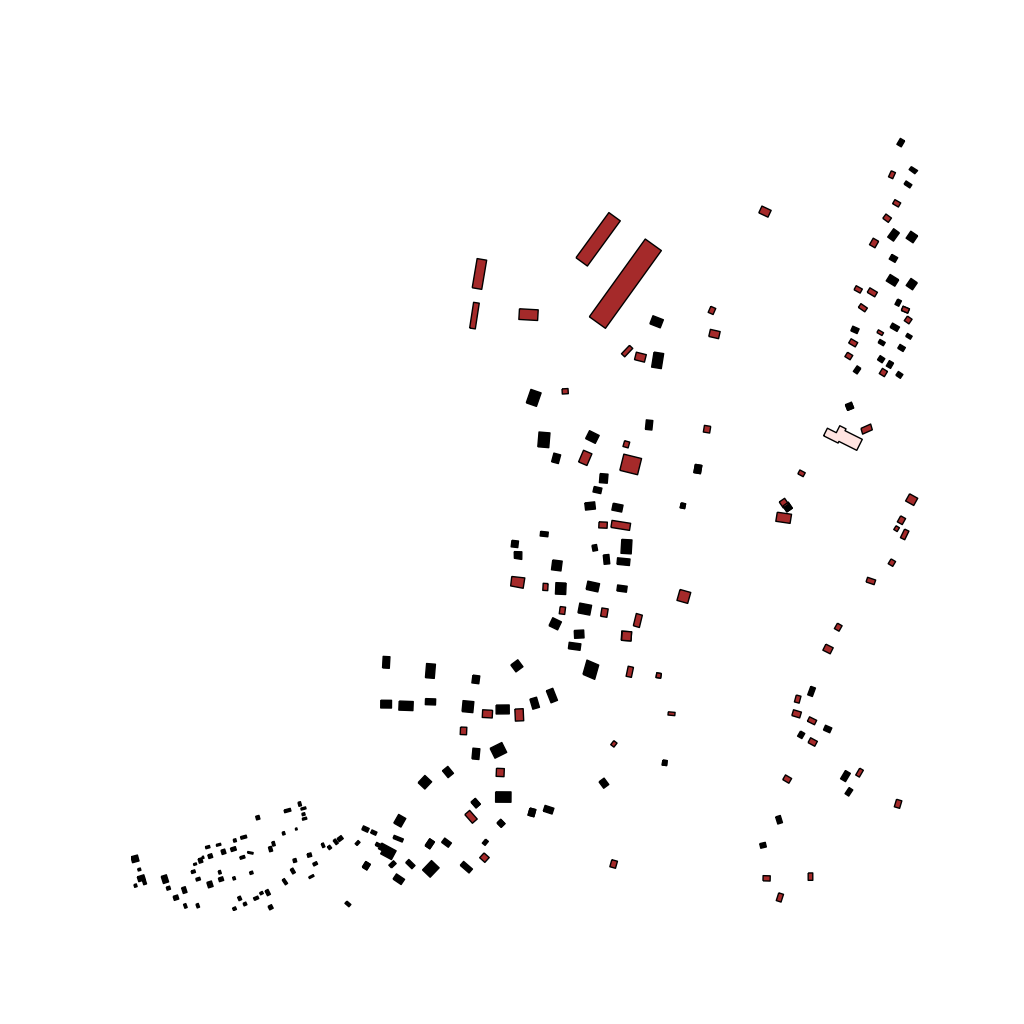
Tags: overhead vector_map, agriculture, industrial, recreation, residential, special, individual_rise, low_rise, density_1, Building, Facility, Gas, 1.0 km²